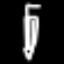
Label: pencil